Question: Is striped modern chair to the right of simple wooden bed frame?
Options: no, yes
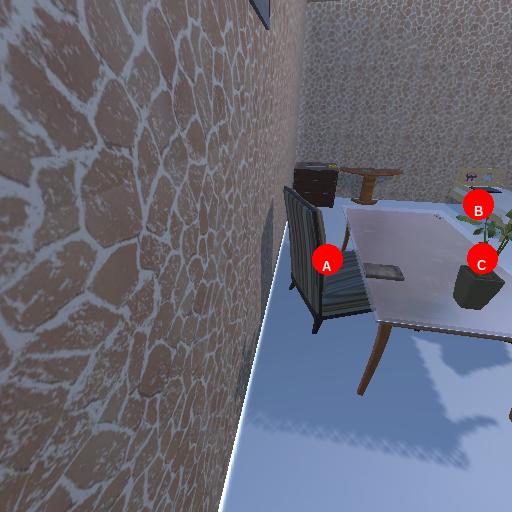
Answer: no